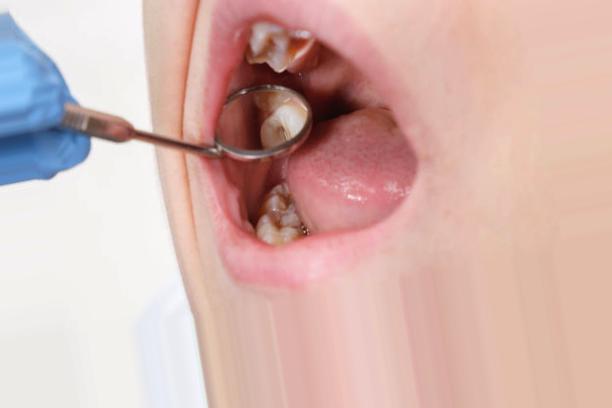
Condition: Caries